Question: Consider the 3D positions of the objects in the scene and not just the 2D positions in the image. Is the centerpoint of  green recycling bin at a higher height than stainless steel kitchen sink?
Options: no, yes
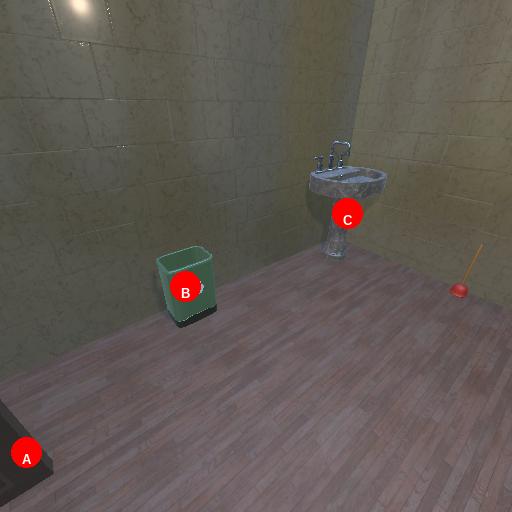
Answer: no